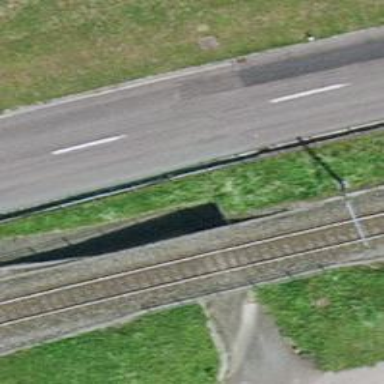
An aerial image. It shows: Footway with asphalt surface passing through tunnel.